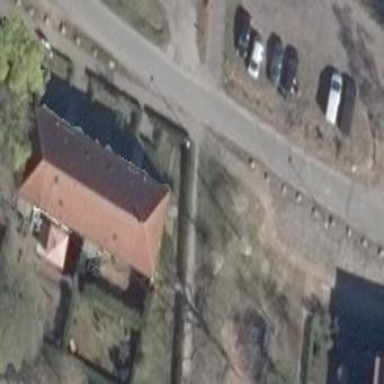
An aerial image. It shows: Hipped roof apartment building.